Interaction volume radius: 5 \u00c5
Interaction volume height: 15 \u00c5
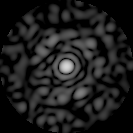
Disorder parameter: 0.833